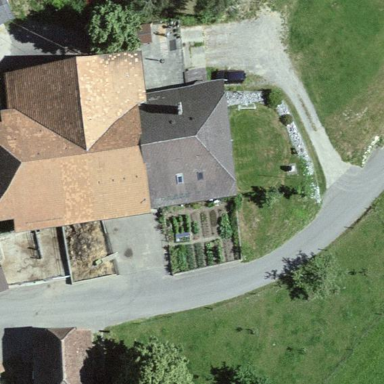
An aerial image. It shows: Farm building.